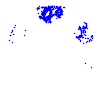
Particle: proton